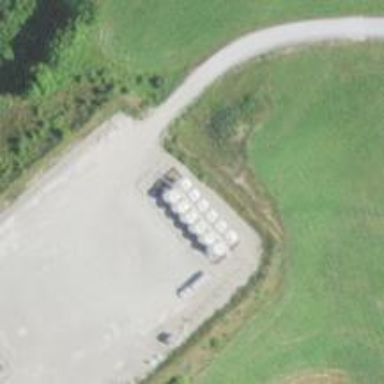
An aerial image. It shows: Storage tank with man-made structure.